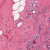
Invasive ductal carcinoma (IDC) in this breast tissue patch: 0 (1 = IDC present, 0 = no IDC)